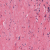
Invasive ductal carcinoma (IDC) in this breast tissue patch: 0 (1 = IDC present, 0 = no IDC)